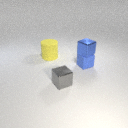
small blue rubber cube below small blue metal cube